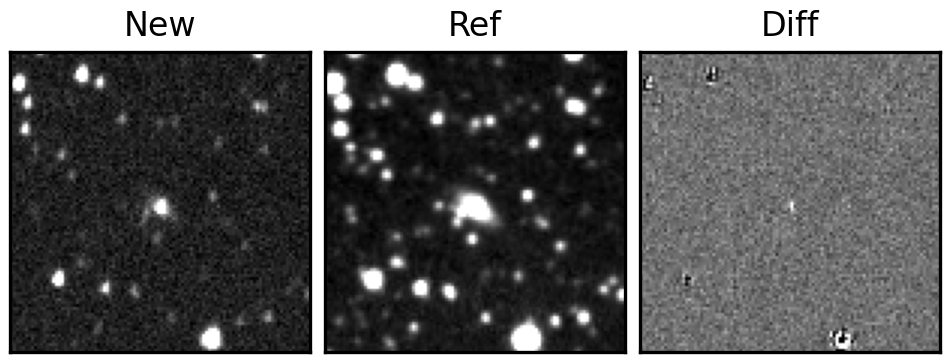
Label: real